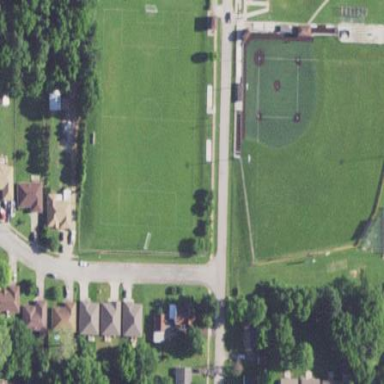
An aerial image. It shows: Soccer pitch designated for leisure and sports activities.